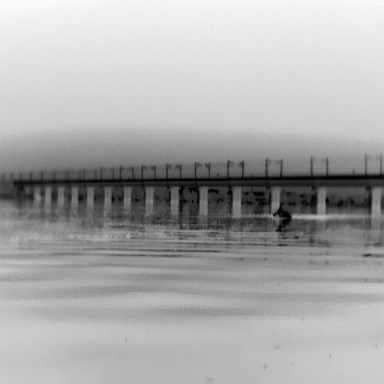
There is a warship in the infrared image.